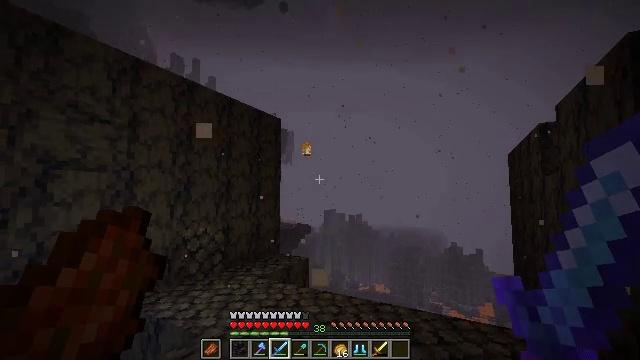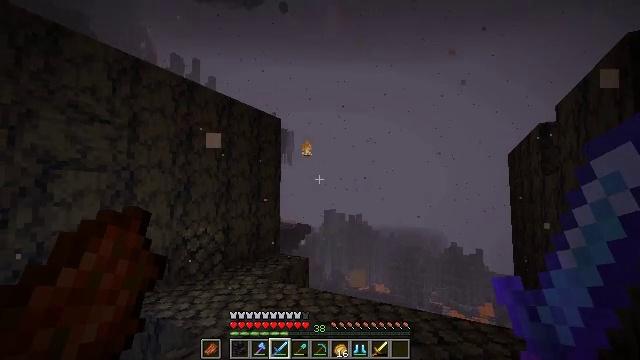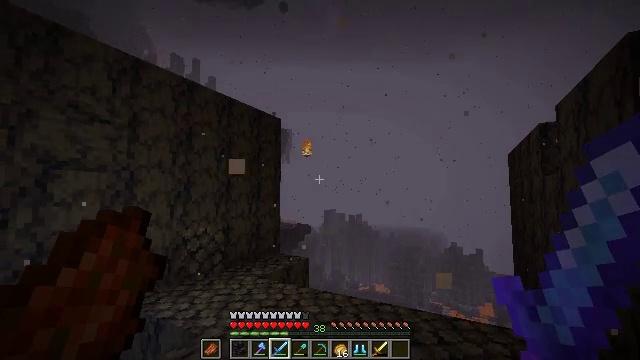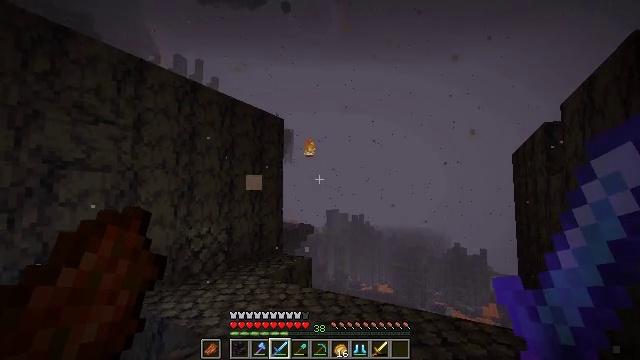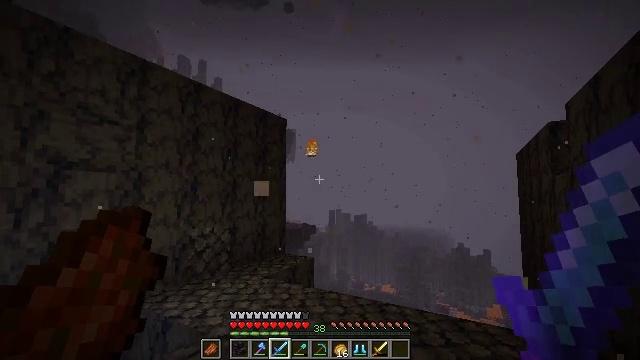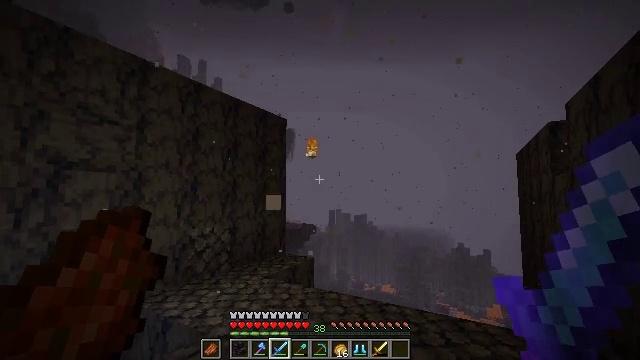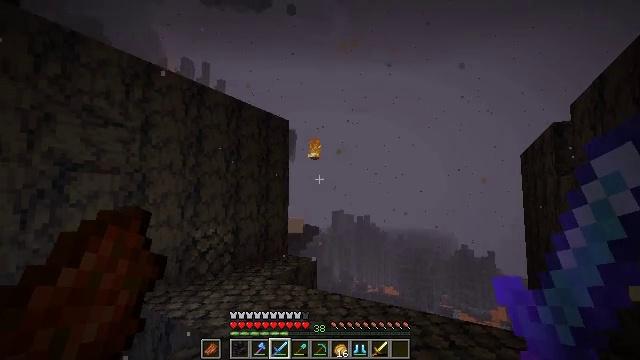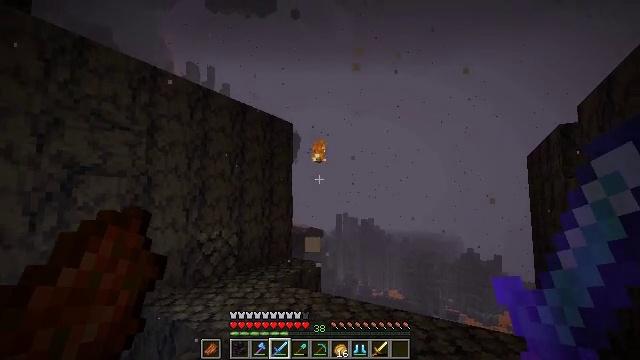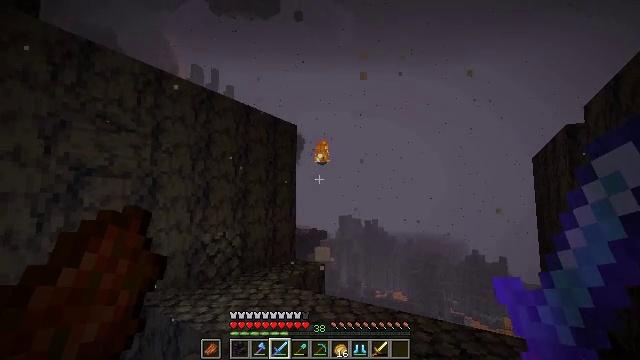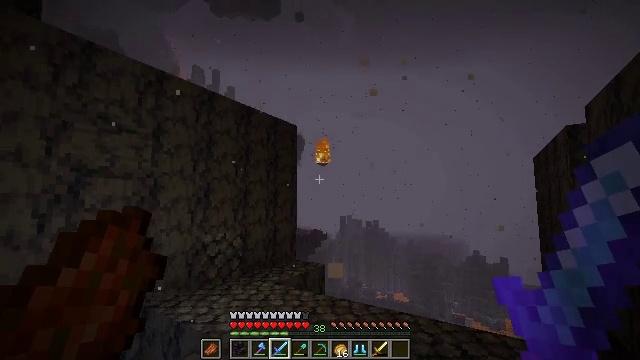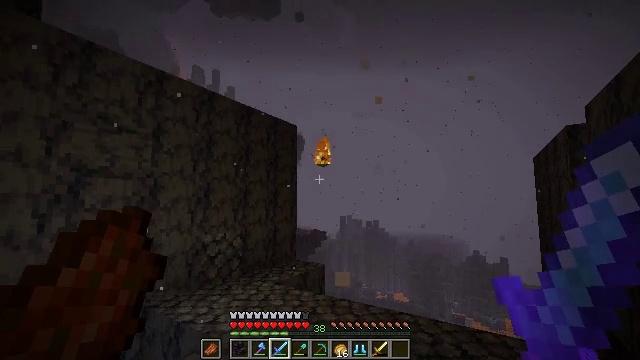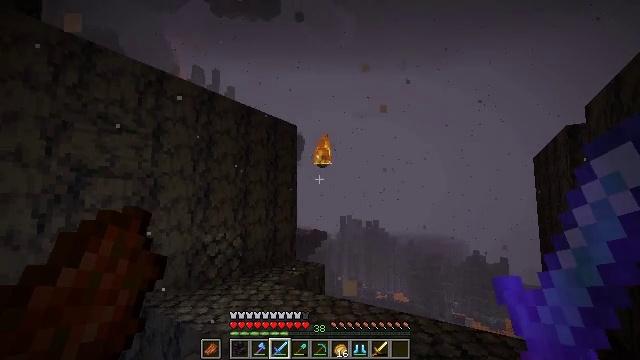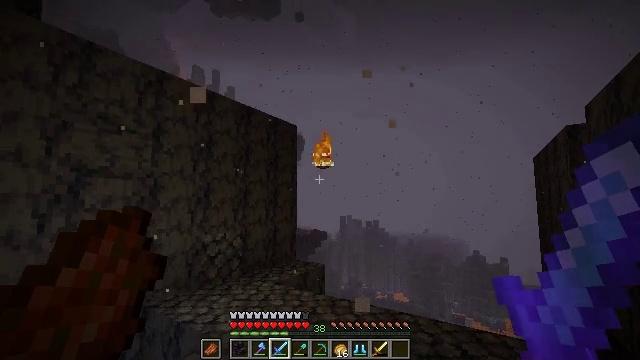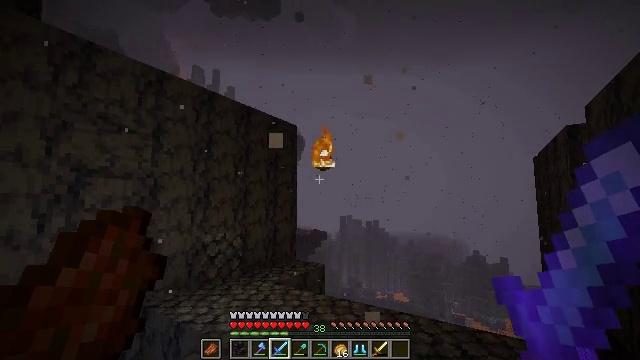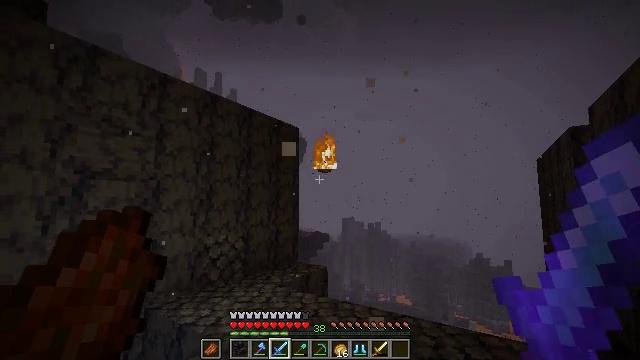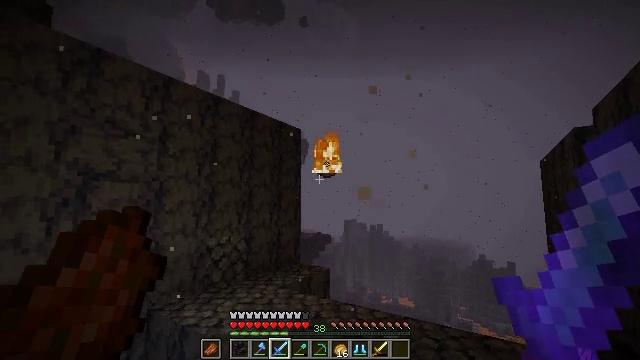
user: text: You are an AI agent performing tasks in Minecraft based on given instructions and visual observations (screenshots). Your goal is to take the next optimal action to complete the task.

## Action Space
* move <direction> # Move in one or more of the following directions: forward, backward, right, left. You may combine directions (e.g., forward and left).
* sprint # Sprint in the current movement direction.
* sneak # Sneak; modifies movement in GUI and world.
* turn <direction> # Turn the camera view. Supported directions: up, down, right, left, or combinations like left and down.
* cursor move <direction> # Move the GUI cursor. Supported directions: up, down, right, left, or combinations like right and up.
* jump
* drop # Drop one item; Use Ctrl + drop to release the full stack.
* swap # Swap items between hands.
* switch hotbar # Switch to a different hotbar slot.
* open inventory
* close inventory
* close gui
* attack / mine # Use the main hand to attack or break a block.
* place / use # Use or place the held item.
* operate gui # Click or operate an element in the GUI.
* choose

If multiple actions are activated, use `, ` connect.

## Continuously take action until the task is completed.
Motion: motion action
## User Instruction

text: Put out the fire.
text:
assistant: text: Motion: no_op
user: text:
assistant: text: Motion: no_op
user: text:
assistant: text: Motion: no_op
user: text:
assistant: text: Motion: no_op
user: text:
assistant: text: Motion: no_op
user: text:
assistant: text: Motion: no_op
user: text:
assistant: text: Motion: no_op
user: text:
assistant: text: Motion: no_op
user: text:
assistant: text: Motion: no_op
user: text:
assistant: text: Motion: no_op
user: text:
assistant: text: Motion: no_op
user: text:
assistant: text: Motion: no_op
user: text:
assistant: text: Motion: no_op
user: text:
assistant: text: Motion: no_op
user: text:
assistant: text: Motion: no_op
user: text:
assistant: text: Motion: no_op
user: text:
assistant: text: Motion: no_op
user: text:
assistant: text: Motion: no_op
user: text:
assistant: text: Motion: attack / mine
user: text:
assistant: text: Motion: move right, attack / mine
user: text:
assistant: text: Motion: move right, turn down
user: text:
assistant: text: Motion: move right, attack / mine
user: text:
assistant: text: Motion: move right, turn left and down, attack / mine
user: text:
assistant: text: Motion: move right, turn left and down
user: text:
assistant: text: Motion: move right
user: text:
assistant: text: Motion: move right
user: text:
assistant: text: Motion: move right
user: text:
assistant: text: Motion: no_op
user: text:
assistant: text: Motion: no_op
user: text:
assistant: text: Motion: no_op